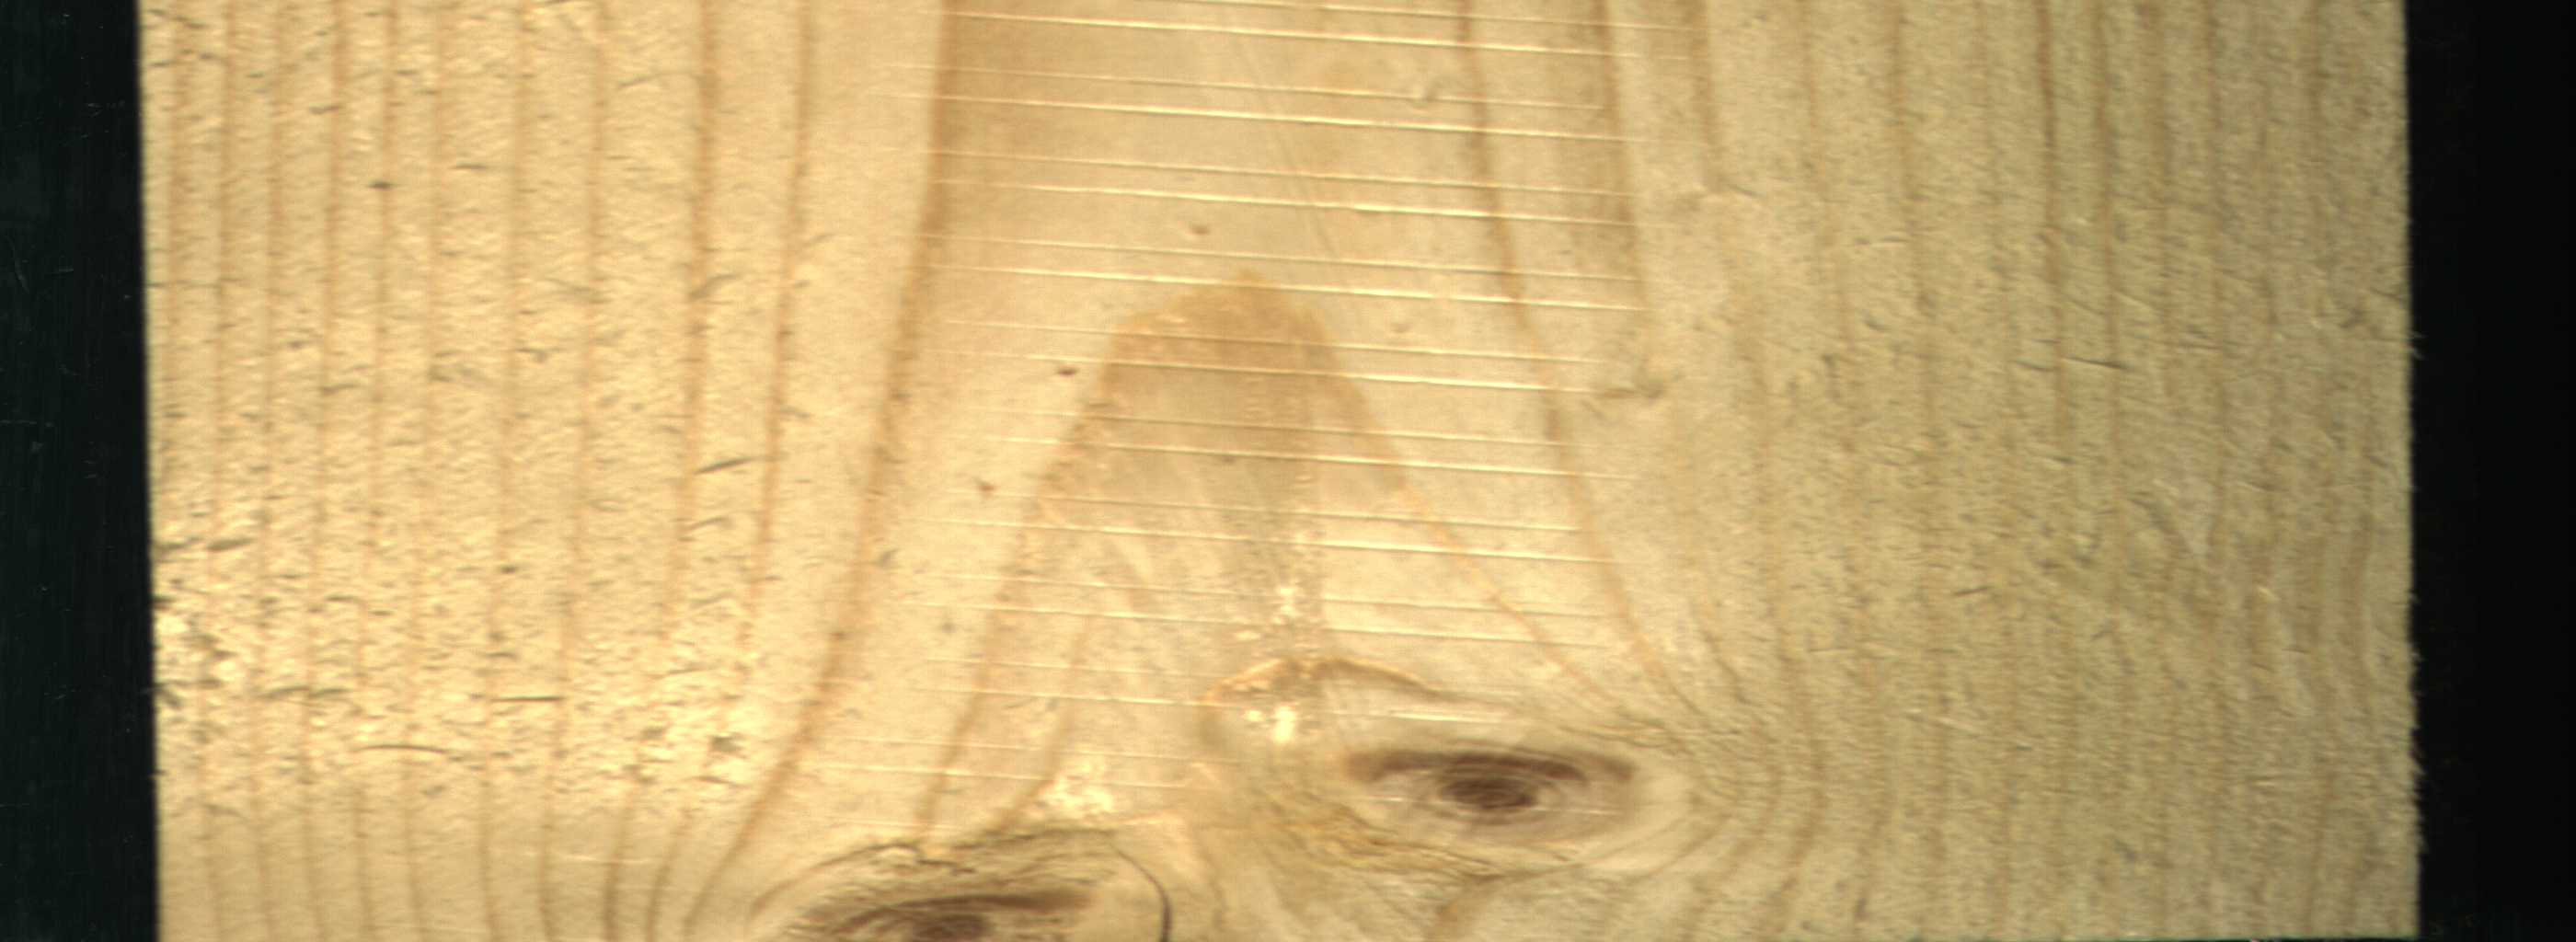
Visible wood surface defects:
Live_Knot
Live_Knot